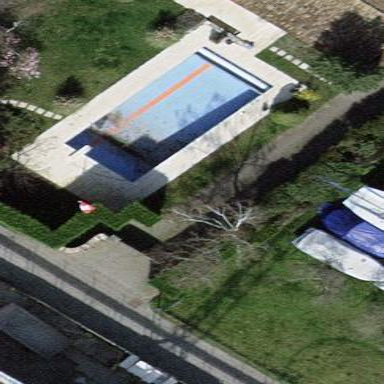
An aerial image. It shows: Swimming pool located in leisure land.